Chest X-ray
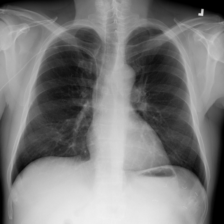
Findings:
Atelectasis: negative
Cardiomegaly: negative
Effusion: negative
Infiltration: negative
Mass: negative
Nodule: negative
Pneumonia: negative
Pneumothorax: negative
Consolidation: negative
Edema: negative
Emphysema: negative
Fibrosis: negative
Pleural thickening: negative
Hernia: negative